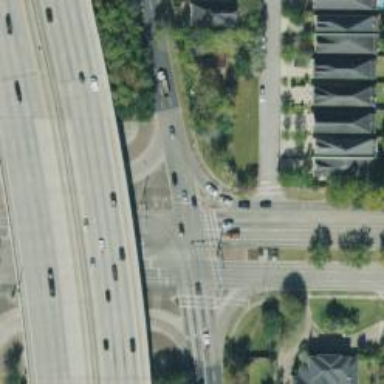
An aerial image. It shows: Frontage road connected to primary link highway.